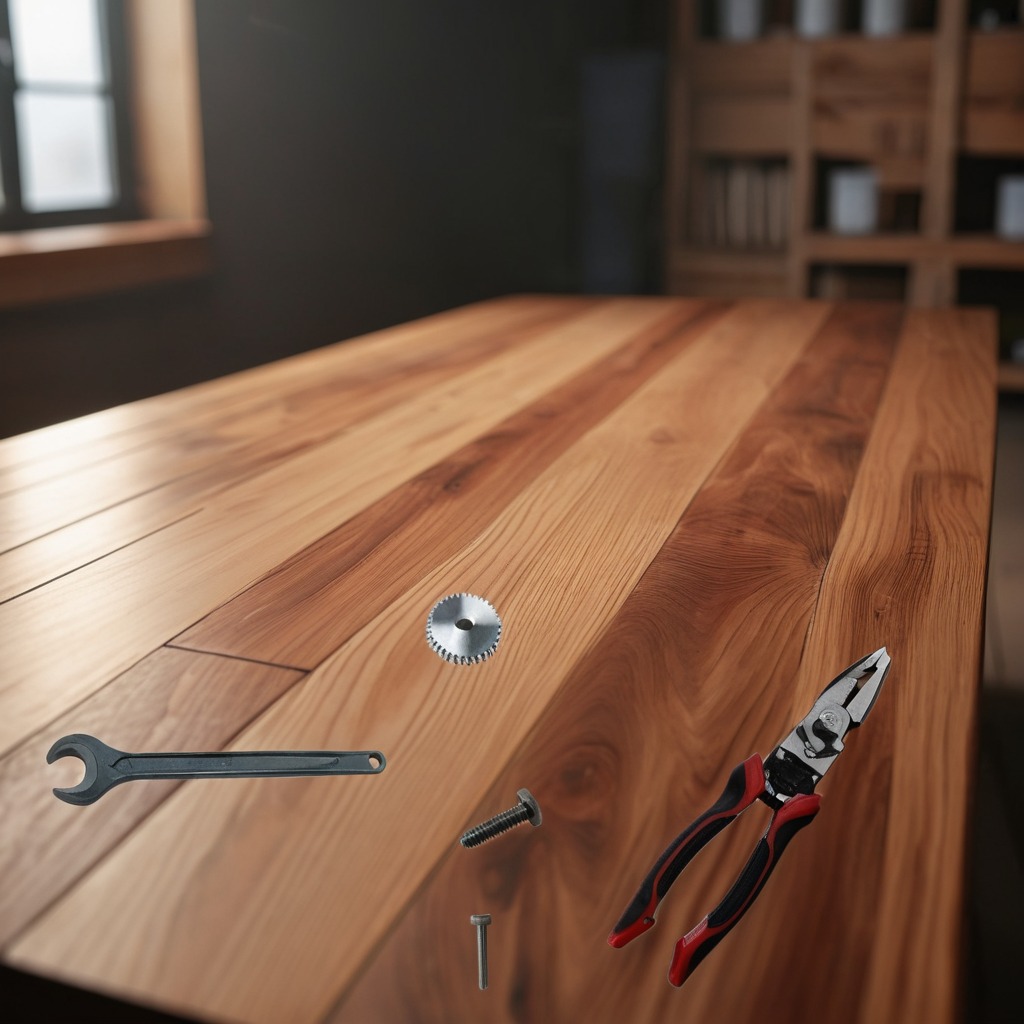
A steel gear with teeth, a metal machine screw, an iron nail, pliers, and a wrench are lying on a wooden table.